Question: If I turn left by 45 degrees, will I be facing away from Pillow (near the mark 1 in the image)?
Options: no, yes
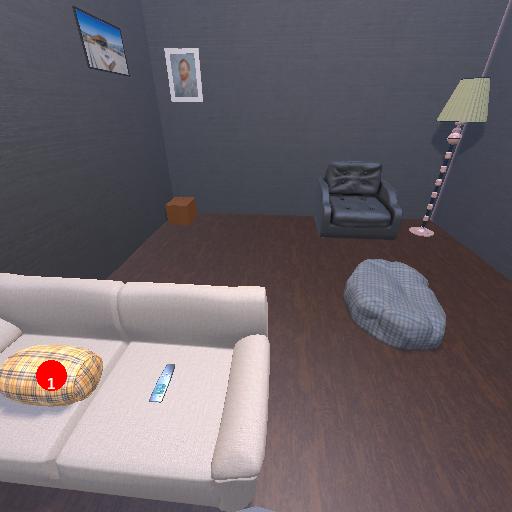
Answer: no